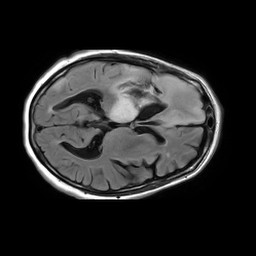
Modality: FLAIR
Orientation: axial
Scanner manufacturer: philips
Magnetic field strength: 1.5 T
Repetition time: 10 s
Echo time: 0.11 s